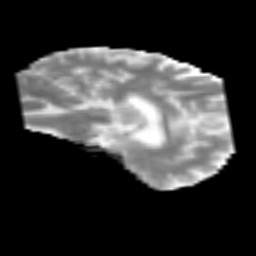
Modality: MD
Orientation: sagittal
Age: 51
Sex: female
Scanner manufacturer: siemens
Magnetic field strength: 3 T
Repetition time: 3.2 s
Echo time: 0.081 s